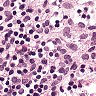
Metastatic tissue present: no